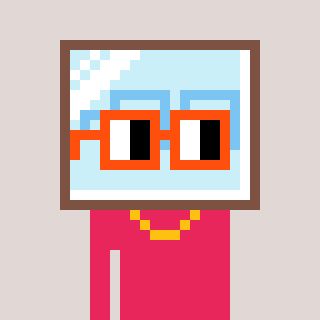
a pixel art character with square orange glasses, a mirror-shaped head and a redpinkish-colored body on a warm background